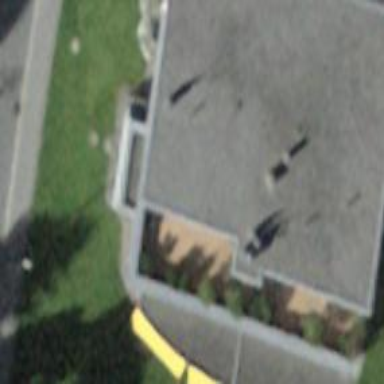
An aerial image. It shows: Building with flat roof.